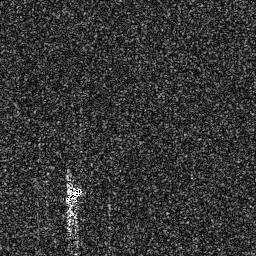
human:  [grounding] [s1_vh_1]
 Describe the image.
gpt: In the satellite image, there is  <ref>1 small ship </ref> <box>[[24, 72, 32, 79, 0]]</box> located at bottom left.